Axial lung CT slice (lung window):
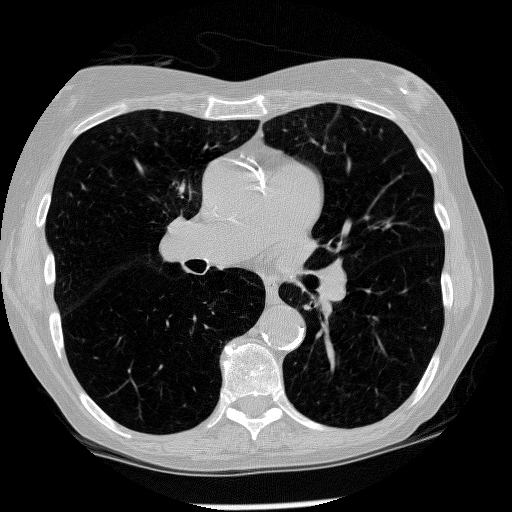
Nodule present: no